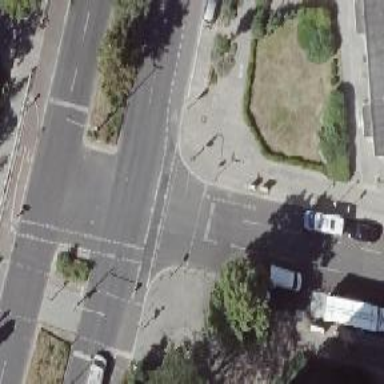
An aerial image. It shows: Crossing with traffic signals.